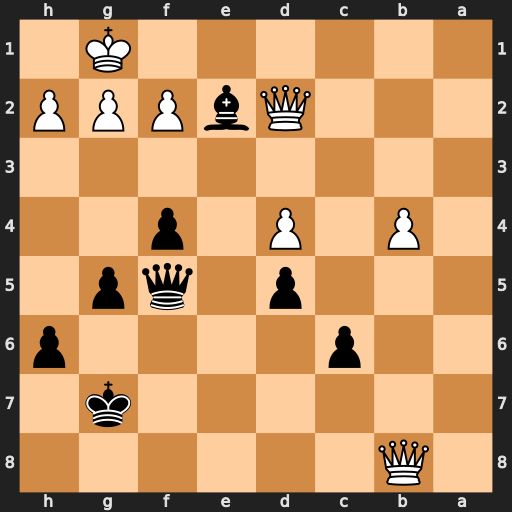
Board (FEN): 1Q6/6k1/2p4p/3p1qp1/1P1P1p2/8/3QbPPP/6K1
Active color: b
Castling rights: -
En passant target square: -
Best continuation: Qb1+ Qc1 Qxc1#